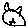
Label: cat